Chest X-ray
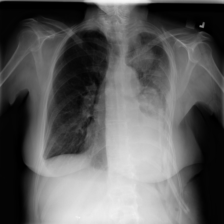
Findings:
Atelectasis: positive
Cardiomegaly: negative
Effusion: positive
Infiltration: negative
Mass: positive
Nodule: negative
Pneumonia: negative
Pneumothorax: negative
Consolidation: positive
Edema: negative
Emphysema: negative
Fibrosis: negative
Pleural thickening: negative
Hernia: negative